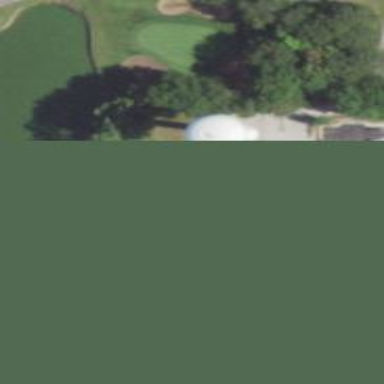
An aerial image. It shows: Water tower that is man-made.